Current action and preconditions to check: trajectory_clear

Your task: For each precondition in the list above, predict whether it will hold at this action.

Consider the current scene as observed from the mobile robot's camera, and analyze the predicted future states of all dynamic agents (e.g., people, animals, vehicles, or any moving entities) within the NEXT SECOND.

IMPORTANT: Only answer "very likely" if you are absolutely certain—based on strong, clear evidence—that a dynamic agent will violate the precondition in the predicted future state. Do NOT answer "very likely" for unlikely, ambiguous, or low-probability risks.

Ask yourself for each precondition: Is there a high probability, with clear and convincing evidence, that the predicted future states of any dynamic agent will interfere with the predicted future state of the currently executing action within the NEXT SECOND, causing that precondition to fail?

Assess the risk level based on these predictions. Use "likely" or "very likely" if motions create a clear risk of interference.

Use "neutral" or "improbable" if agents are nearby but their predicted paths are clearly diverging or non-conflicting.

Failure Risk Categories: "very improbable", "improbable", "neutral", "likely", "very likely"

Answer Format: Output ONLY the probability_of_failure value from these categories: "very improbable", "improbable", "neutral", "likely", "very likely"

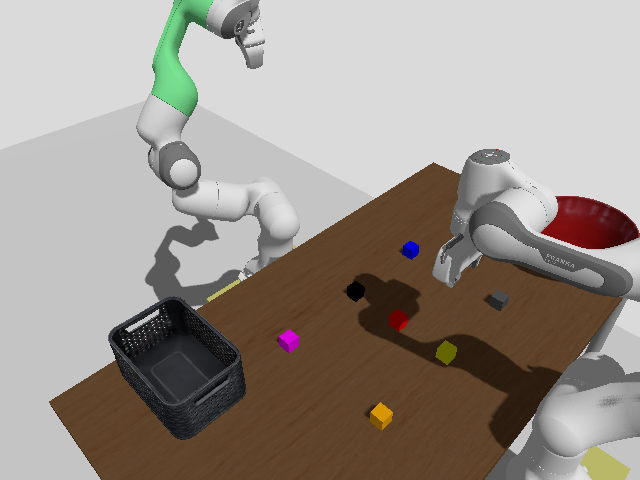

Answer: very improbable